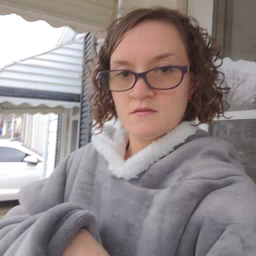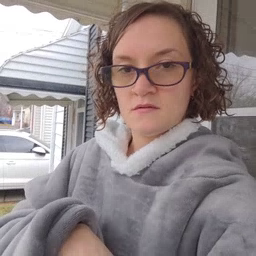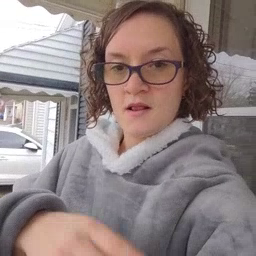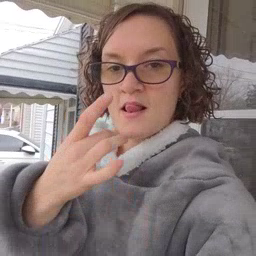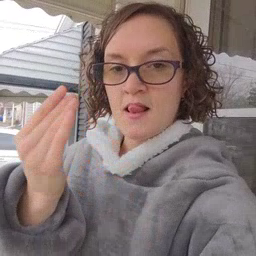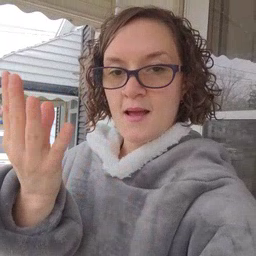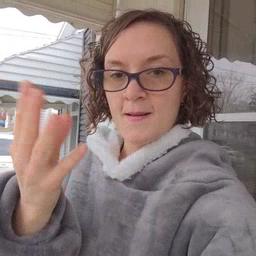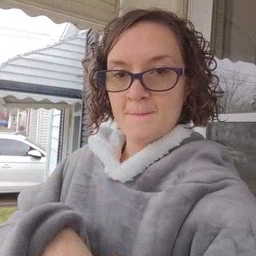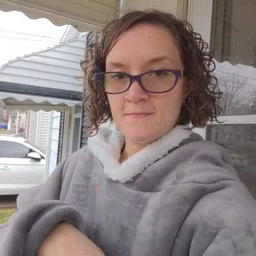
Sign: lamp